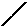
Label: line